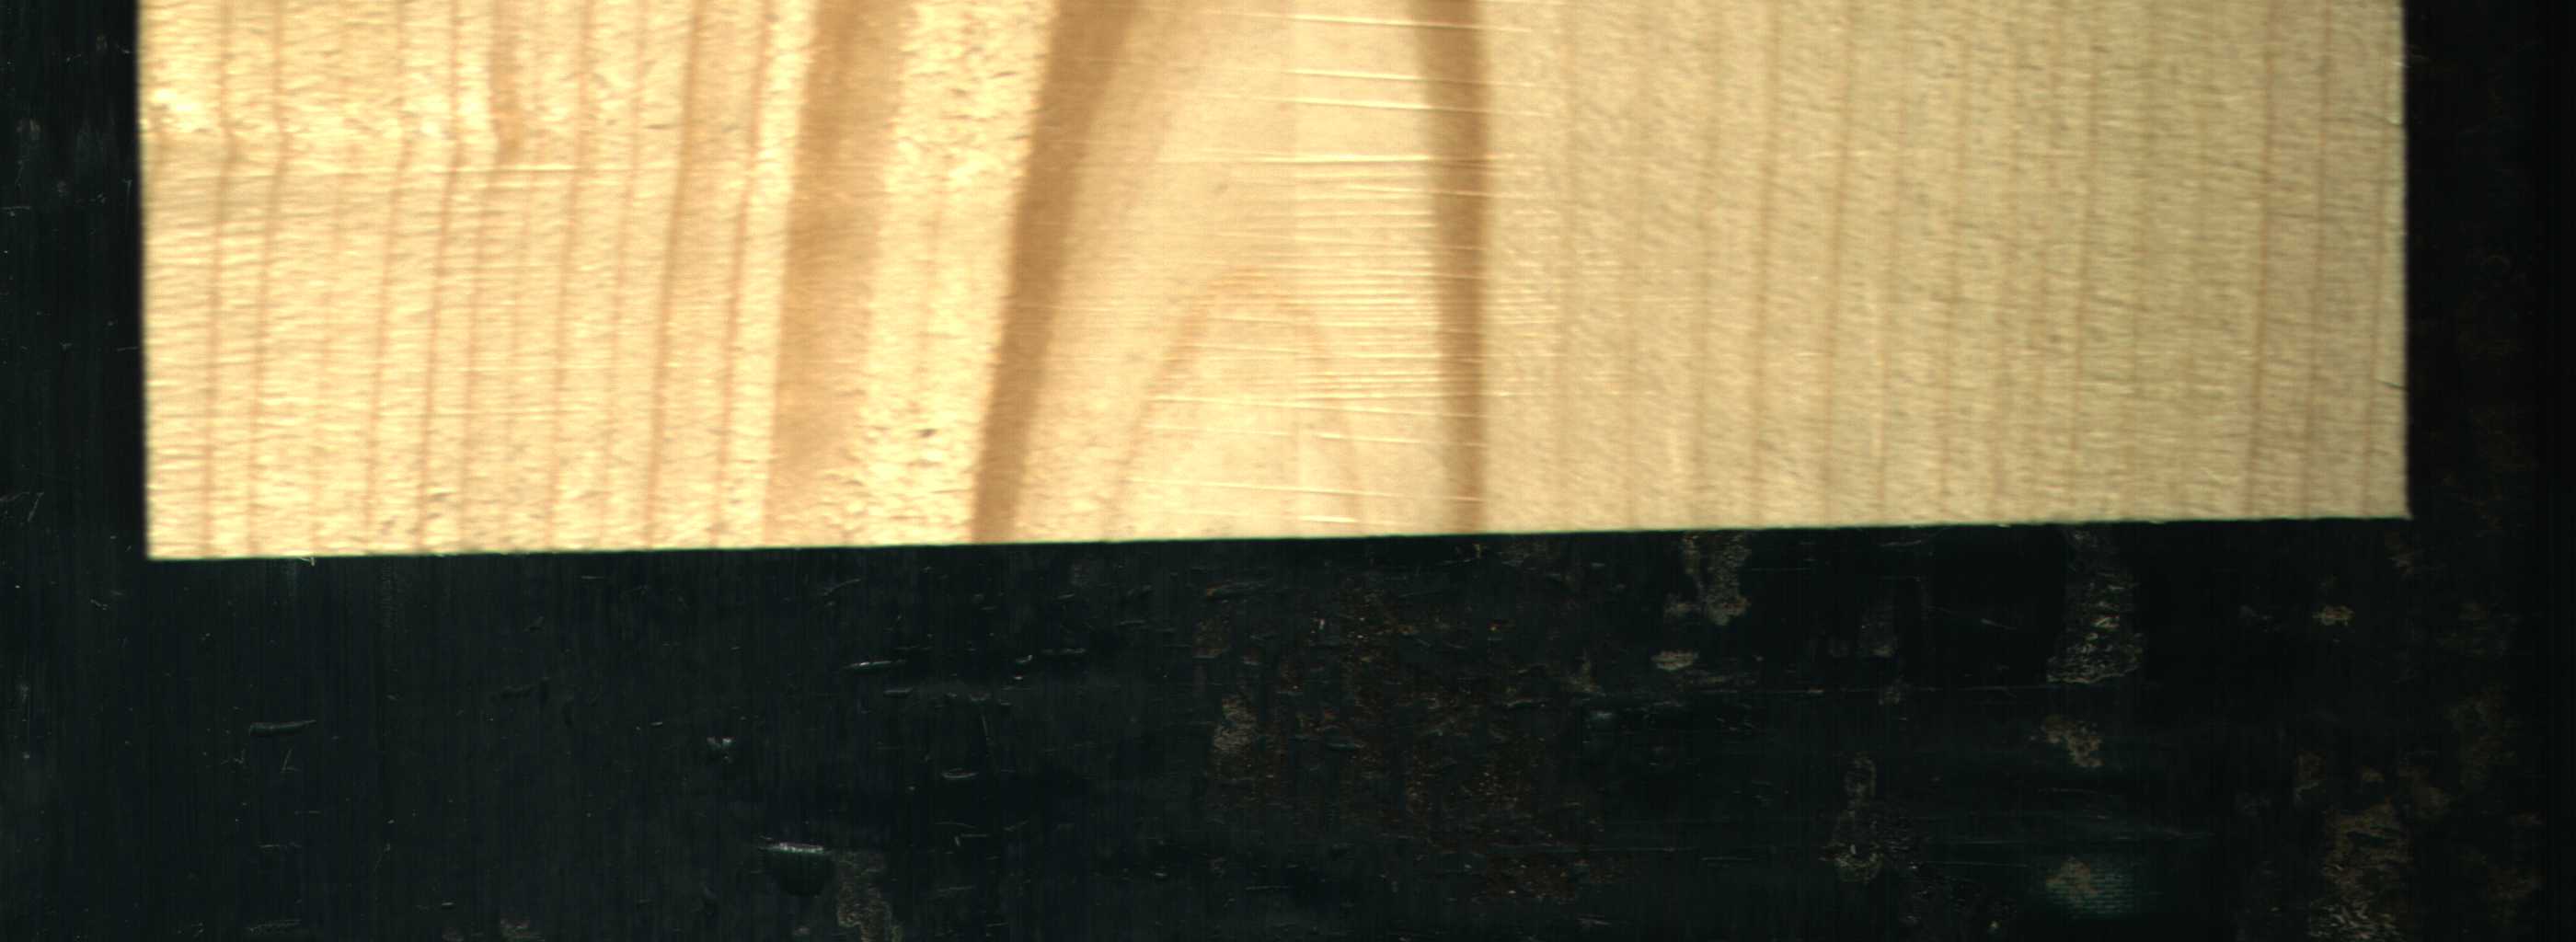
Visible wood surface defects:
Quartzity
Quartzity
Quartzity